Aerial crown-view tile of a tropical tree (Barro Colorado Island, Panama), acquired 20250217:
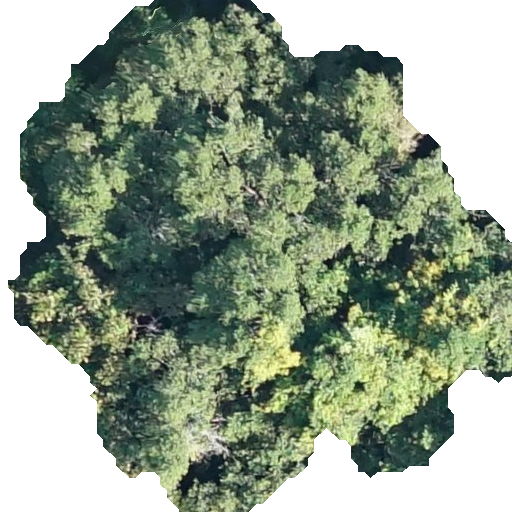
Species: Calophyllum longifolium
GBIF accepted scientific name: Calophyllum longifolium
Crown area: 271.394 m²